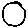
Label: circle